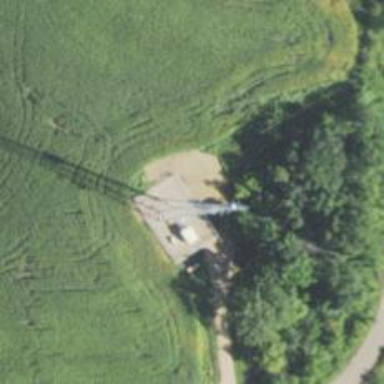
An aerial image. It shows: Mast structure.